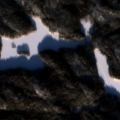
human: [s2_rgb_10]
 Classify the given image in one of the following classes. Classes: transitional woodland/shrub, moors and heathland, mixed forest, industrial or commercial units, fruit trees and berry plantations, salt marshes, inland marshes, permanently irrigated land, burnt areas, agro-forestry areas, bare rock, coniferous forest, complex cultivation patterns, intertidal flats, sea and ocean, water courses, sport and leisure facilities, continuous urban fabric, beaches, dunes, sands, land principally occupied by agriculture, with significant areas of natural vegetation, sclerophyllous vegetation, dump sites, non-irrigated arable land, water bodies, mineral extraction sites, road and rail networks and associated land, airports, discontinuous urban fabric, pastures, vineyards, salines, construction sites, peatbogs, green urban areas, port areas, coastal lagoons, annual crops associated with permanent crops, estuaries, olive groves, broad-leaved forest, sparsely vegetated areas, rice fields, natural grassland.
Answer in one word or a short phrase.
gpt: coniferous forest, water bodies